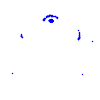
Particle: electron